Question: Rails 4.0.1, Ruby 2.0.0, Datatables 1.10, jquery-datatables-rails 3.1.1
I have a table that has multiple rows selected by specifying a class of .active on the desired rows. I want to return the active rows, actually a single field from the active rows, to my action. That's the basic question. How do I return an array of fields from rows selected by a class to a Rails action? I'm at a loss and would appreciate the help.
To be clear, I can write the routing and the action without assistance. I need to understand what type of button or form I must use within the view to send the rows. Thanks.
The table view is:

The table is:
'''
<table width="80%" cellspacing="0" class="display dt-responsive no-wrap table-striped dataTable no-footer dtr-inline" id="datatable" role="grid" aria-describedby="datatable_info">
<thead>
<tr role="row"><th class="all ui-state-default sorting_asc" tabindex="0" aria-controls="datatable" rowspan="1" colspan="1" aria-sort="ascending" aria-label="Associate: activate to sort column descending">Associate</th><th class="all ui-state-default sorting" tabindex="0" aria-controls="datatable" rowspan="1" colspan="1" aria-label="Logon: activate to sort column ascending">Logon</th><th class="min-tablet ui-state-default sorting" tabindex="0" aria-controls="datatable" rowspan="1" colspan="1" aria-label="Role: activate to sort column ascending">Role</th></tr>
</thead>
<tbody>
<tr role="row" class="odd active">
<td class="sorting_1"><a href="/admin/associates/25/edit">Aaron James</a></td>
<td>D110</td>
<td>Associate</td>
</tr><tr role="row" class="even">
<td class="sorting_1"><a href="/admin/associates/26/edit">Amy Clark</a></td>
<td>D111</td>
<td>Associate</td>
</tr><tr role="row" class="odd active">
<td class="sorting_1"><a href="/admin/associates/23/edit">Angela Jenkins</a></td>
<td>D108</td>
<td>Associate</td>
</tr><tr role="row" class="even">
<td class="sorting_1"><a href="/admin/associates/16/edit">Bonnie Carpenter</a></td>
<td>D101</td>
<td>Admin</td>
</tr><tr role="row" class="odd active">
<td class="sorting_1"><a href="/admin/associates/24/edit">Catherine Reid</a></td>
<td>D109</td>
<td>Associate</td>
</tr><tr role="row" class="even active">
<td class="sorting_1"><a href="/admin/associates/18/edit">Donald King</a></td>
<td>D103</td>
<td>Associate</td>
</tr><tr role="row" class="odd">
<td class="sorting_1"><a href="/admin/associates/27/edit">Evelyn Foster</a></td>
<td>D112</td>
<td>Associate</td>
</tr><tr role="row" class="even">
<td class="sorting_1"><a href="/admin/associates/22/edit">Gregory Torres</a></td>
<td>D107</td>
<td>Associate</td>
</tr><tr role="row" class="odd">
<td class="sorting_1"><a href="/admin/associates/29/edit">Heather Hall</a></td>
<td>D114</td>
<td>Associate</td>
</tr><tr role="row" class="even active">
<td class="sorting_1"><a href="/admin/associates/20/edit">Lillian Myers</a></td>
<td>D105</td>
<td>Associate</td>
</tr></tbody>
</table>
'''
The HTML.ERB is:
'''
<div class="span8">
<%= link_to 'New Associate', new_admin_associate_path, class: 'btn btn-primary' %>
<p>
<table id="datatable" class="display dt-responsive no-wrap table-striped" cellspacing="0" width="80%">
<thead>
<tr>
<th class="all">Associate</th>
<th class="all">Logon</th>
<th class="min-tablet">Role</th>
</tr>
</thead>
<tbody>
<% @associates.each do |associate| %>
<tr>
<td><%= link_to associate.name, edit_admin_associate_path(associate.id) %></td>
<td><%= associate.logon %></td>
<td><%= associate.roles.first.name.titleize unless associate.roles.first.nil? %></td>
</tr>
<% end %>
</tbody>
</table>
</div>
'''
The JavaScript is:
'''
$(document).ready(function () {
var datatable = $('#datatable').DataTable({
responsive: true,
autoWidth: false,
pagingType: 'full',
jQueryUI: true
});
$('#datatable tbody').on( 'click', 'tr', function () {
$(this).toggleClass('active');
} );
'''
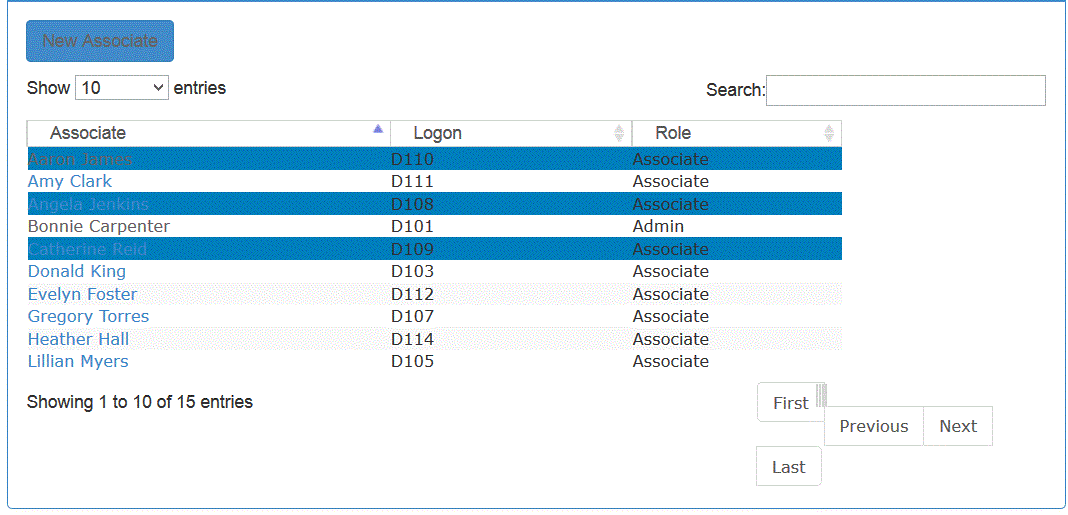
Answer: Expectedly, the answer seems to be in jQuery. I don't have the final code yet, but this is from DataTables.Net:
<URL>
'''
fnGetSelectedData
Get the data source objects/arrays from DataTables for the selected rows (same as fnGetSelected followed by fnGetData on each row from the table).
Default:
Input parameters: void
Return parameter: Array - Data from the TR nodes which are currently selected
Code example:
$(document).ready(function() {
$('#example').DataTable( {
dom: 'T<"clear">lfrtip',
tableTools: {
"sRowSelect": "multi",
"aButtons": [ "select_all", "select_none" ]
}
} );
} );
'''